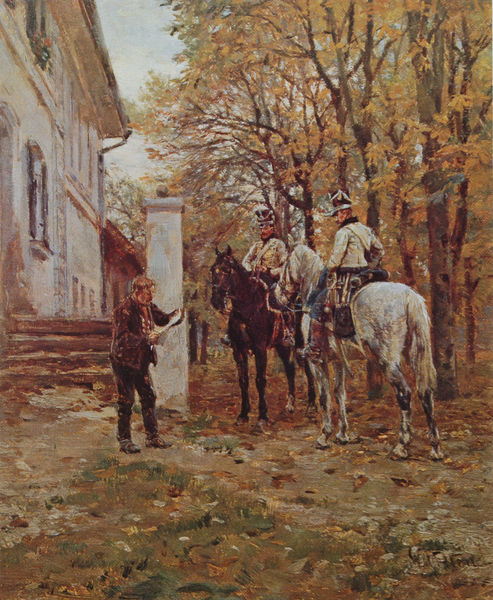
Titel: Die Botschaft
Künstler: Wilhelm Velten
Institution: (Privatbesitz)
Schlagwörter: baum, blau, blätter, gemälde, himmel, laub, mann, weiß, bäume, gelb, grün, impressionismus, menschen, blumen, braun, fenster, hut, männer, pfeiler, säule, gebäude, gras, haus, rasen, rot, schloss, weg, wiese, malerei, alt, mensch, stehen, öl, häuser, natur, pfad, wald, pferd, pferde, reiter, rappe, reiten, sattel, terrasse, schrift, papier, fassade, mauer, herbst, romantik, treppe, soldaten, lesen, geländer, stufen, uniform, uniformen, helm, offizier, stiefel, schimmel, villa, helme, fuchs, anwesen, brief, schreiben, kavallerie, blattwerk, stall, brauner, blumenkasten, hengst, offiziere, post, botschaft, nachricht, pickelhaube, geländet, überbringung, himmelö, einberufung, bäuume